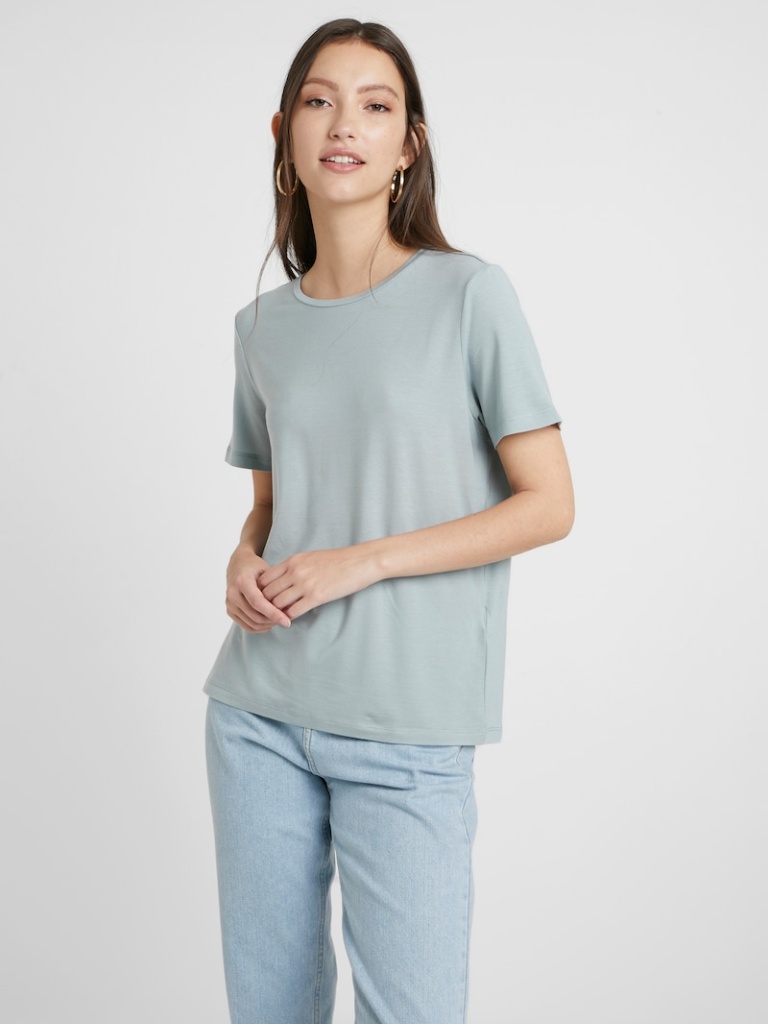
cotton relaxed short sleeve hip length Untucked crew t-shirt